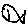
Label: fish